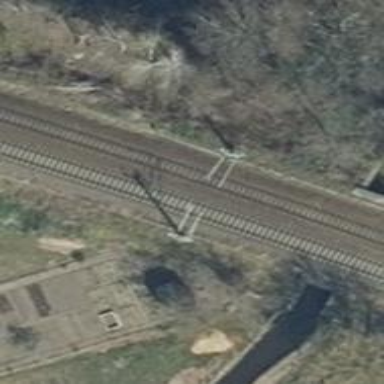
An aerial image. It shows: Railway signal.